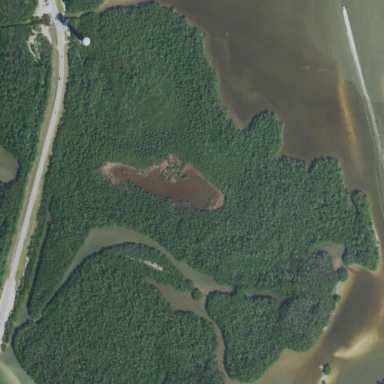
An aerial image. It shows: Wetland area with mangrove vegetation.